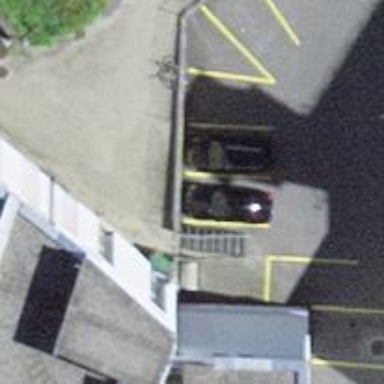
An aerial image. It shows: Set of steps on the road.